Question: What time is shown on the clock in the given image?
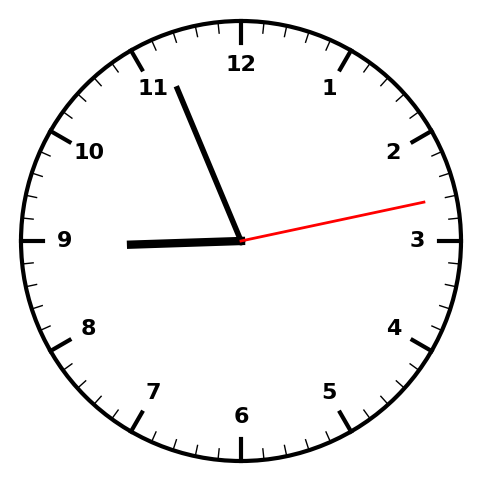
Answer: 08:56:13